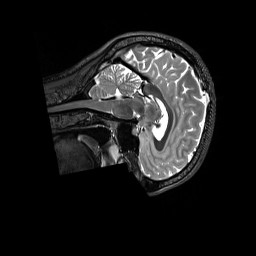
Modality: T2w
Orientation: sagittal
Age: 28
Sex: female
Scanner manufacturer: siemens
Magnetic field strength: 3 T
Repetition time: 3.2 s
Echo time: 0.728 s